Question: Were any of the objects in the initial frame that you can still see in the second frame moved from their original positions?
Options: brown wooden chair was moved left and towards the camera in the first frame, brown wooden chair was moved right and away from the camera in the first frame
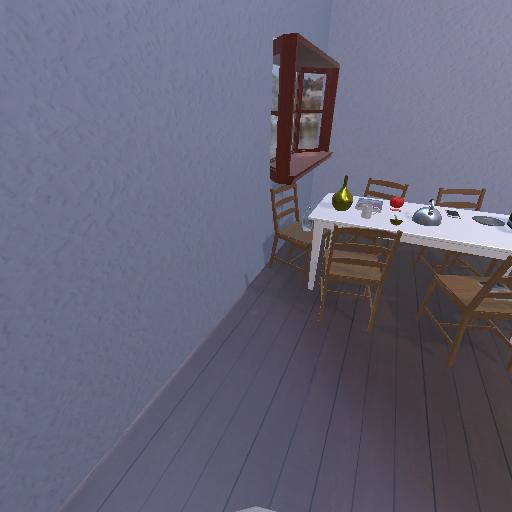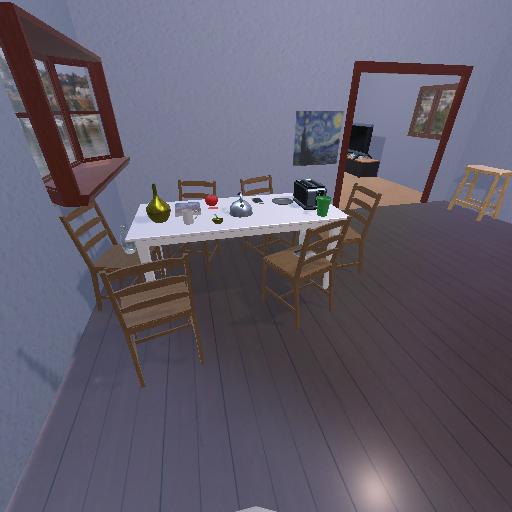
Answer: brown wooden chair was moved left and towards the camera in the first frame